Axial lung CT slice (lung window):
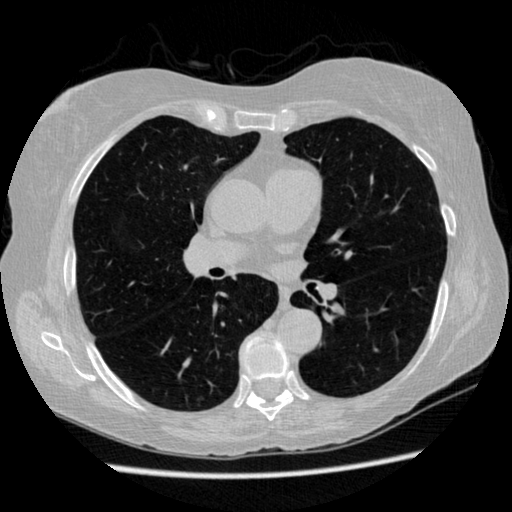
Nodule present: no